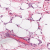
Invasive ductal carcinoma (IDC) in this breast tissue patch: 0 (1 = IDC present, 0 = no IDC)